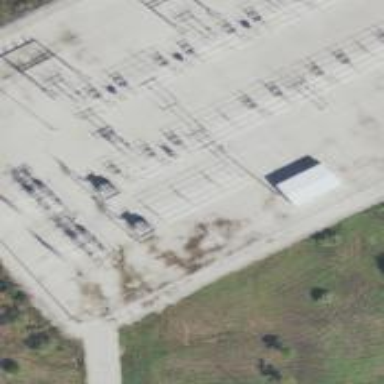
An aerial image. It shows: Switch used for power control.